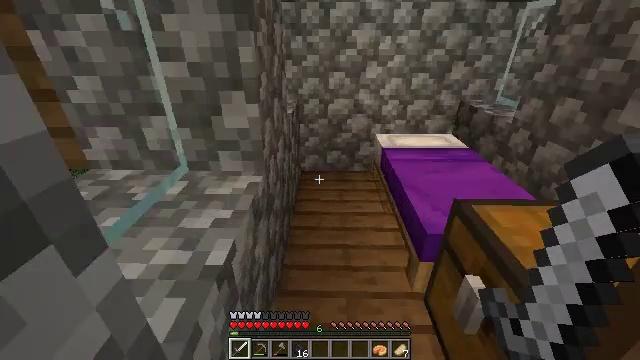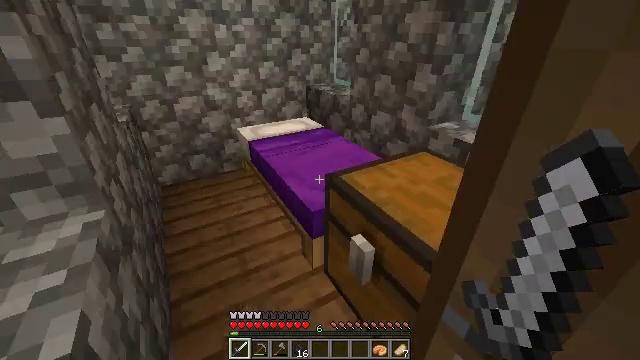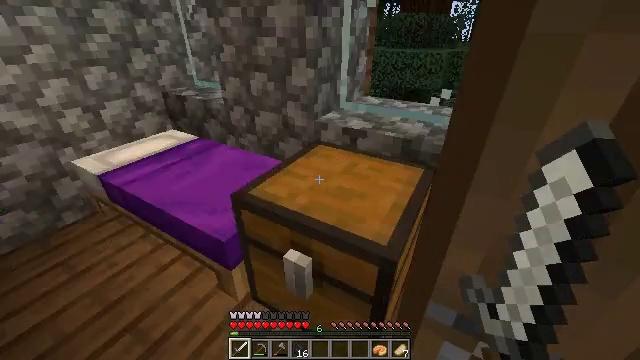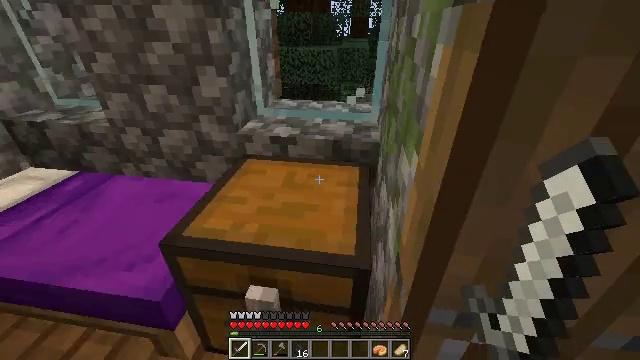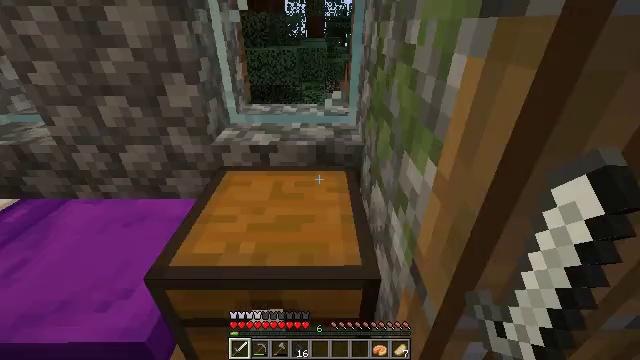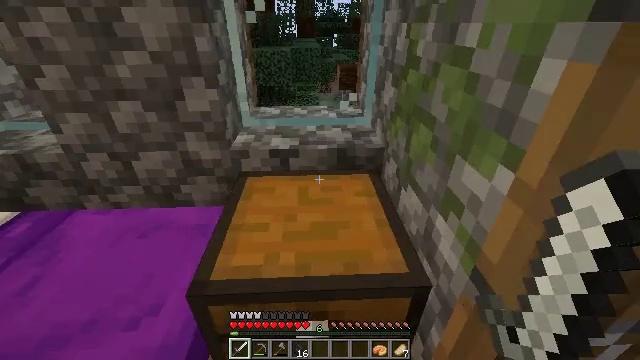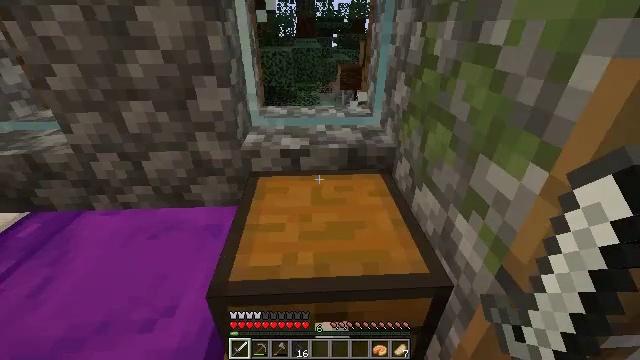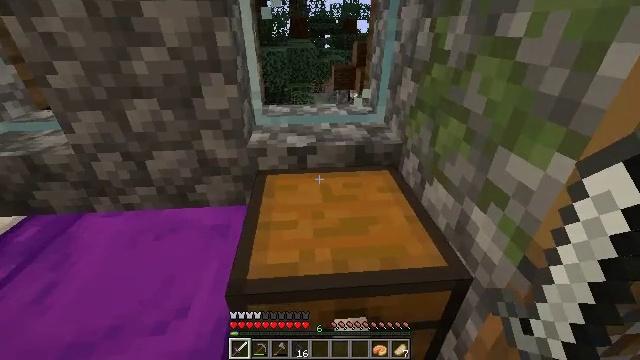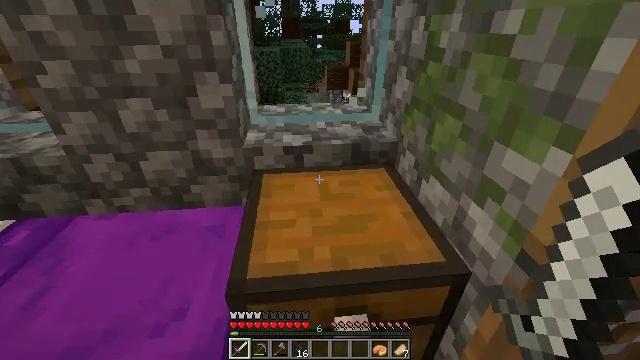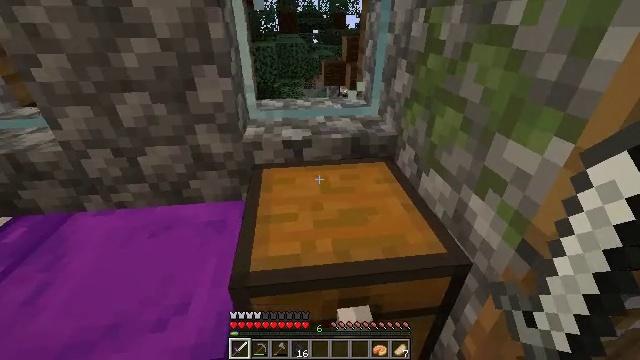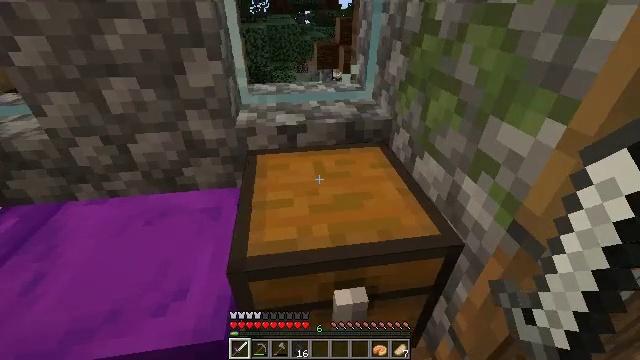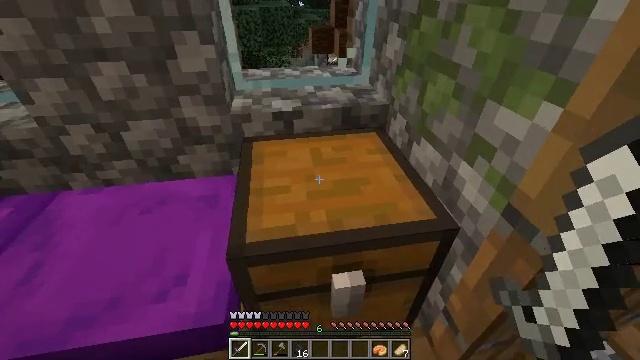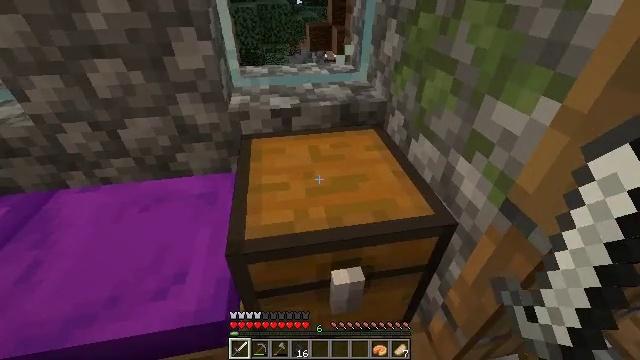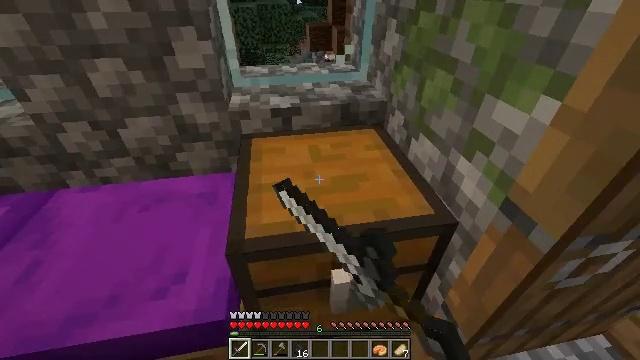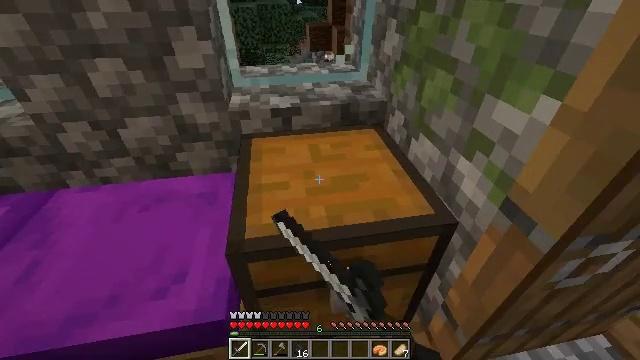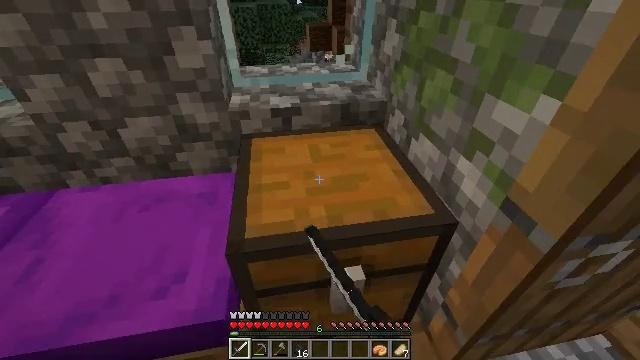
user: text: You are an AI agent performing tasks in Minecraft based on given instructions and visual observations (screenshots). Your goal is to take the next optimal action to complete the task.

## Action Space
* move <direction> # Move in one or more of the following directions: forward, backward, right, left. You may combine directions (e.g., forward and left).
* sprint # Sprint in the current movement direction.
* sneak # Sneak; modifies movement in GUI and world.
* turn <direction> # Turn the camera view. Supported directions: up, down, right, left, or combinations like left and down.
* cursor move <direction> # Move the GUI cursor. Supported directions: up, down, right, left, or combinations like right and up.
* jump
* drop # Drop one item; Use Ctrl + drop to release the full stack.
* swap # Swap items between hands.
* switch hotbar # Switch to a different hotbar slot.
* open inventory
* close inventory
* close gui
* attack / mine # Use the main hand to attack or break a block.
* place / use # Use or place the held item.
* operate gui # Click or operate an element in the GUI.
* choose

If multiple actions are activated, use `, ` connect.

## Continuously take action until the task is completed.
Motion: motion action
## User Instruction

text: Gather spruce leaves to collect foliage.
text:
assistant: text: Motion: move forward and move left, turn right and down
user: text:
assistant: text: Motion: move forward and move left, turn right
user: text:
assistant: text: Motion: move forward and move left, turn right
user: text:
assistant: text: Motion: move left, turn right
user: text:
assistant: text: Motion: turn right
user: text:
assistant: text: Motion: no_op
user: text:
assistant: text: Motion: turn right
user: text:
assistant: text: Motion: turn right
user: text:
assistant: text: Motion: no_op
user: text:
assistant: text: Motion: turn right and down
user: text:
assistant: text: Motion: turn right and down
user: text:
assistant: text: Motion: use / place
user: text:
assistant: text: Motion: use / place
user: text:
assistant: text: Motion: use / place
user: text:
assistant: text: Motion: use / place
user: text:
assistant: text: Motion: turn right
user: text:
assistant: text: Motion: cursor move right and down, open gui
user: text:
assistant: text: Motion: no_op
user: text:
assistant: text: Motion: cursor move right
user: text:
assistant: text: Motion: cursor move right
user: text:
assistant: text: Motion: no_op
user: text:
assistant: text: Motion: cursor move left and up
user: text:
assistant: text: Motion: no_op
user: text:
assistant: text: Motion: cursor move left
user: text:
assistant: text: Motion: cursor move left
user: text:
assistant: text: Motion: no_op
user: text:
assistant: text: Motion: no_op
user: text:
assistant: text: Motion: no_op
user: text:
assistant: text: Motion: cursor move right
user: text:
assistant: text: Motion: no_op